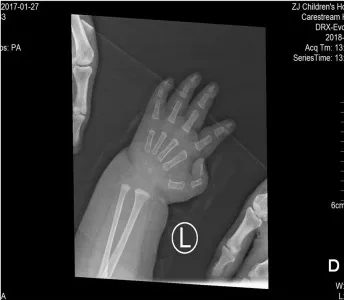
The magnetic resonance imaging (MRI) and X-ray images of the Coffin-Lowry syndrome case. (D) Nodular hyperplasia of finger tail end.
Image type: radiology (x_ray)